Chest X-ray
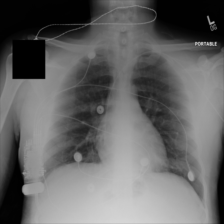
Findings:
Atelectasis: negative
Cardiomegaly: negative
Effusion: negative
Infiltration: negative
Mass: negative
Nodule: negative
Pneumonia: negative
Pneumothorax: negative
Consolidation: negative
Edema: negative
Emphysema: negative
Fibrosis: negative
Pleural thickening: negative
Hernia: negative